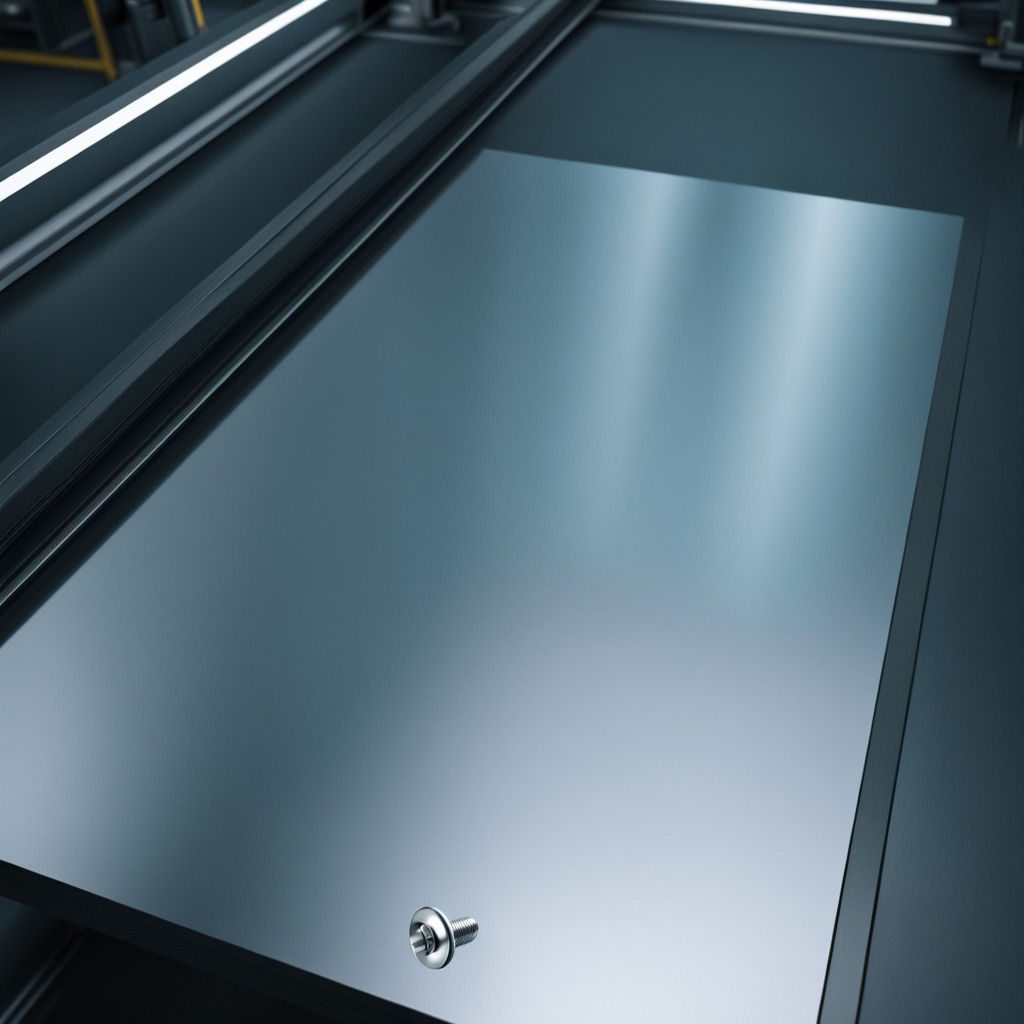
A metal screw lies on the metal table in a machine shop under fluorescent lights.